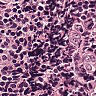
Metastatic tissue present: no